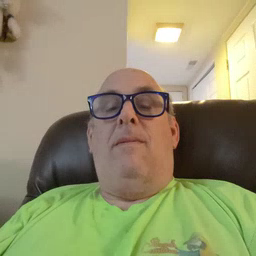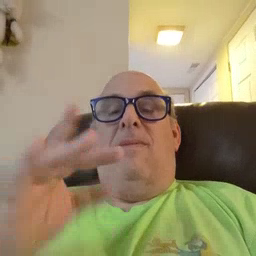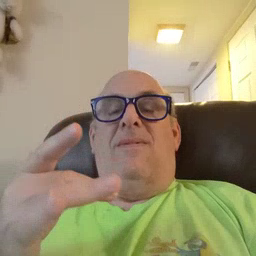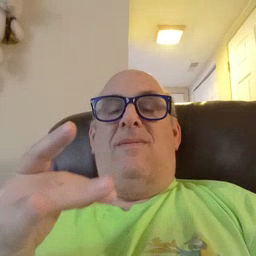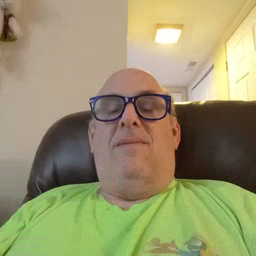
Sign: sticky